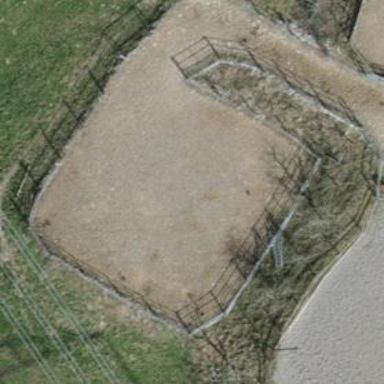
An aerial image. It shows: Equestrian pitch for leisure land sports.